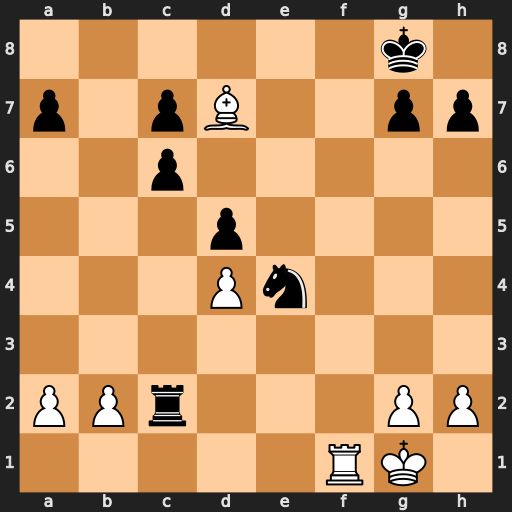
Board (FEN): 6k1/p1pB2pp/2p5/3p4/3Pn3/8/PPr3PP/5RK1
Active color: w
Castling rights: -
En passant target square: -
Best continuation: Be6+ Kh8 Rf8#